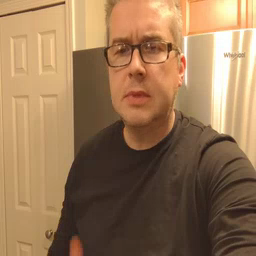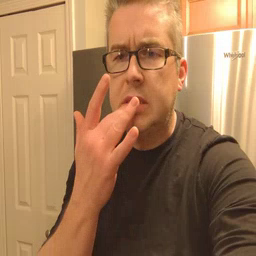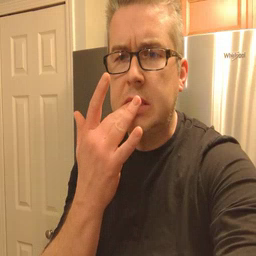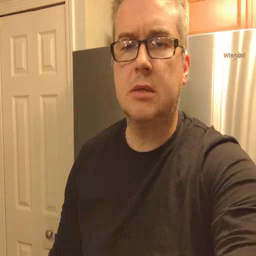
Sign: taste